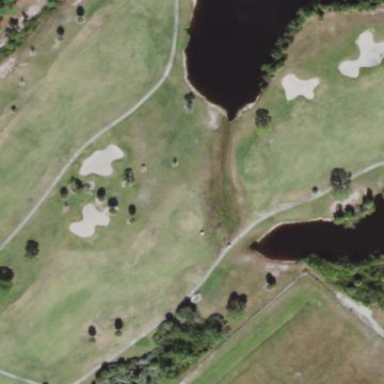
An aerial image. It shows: Golf fairway surrounded by grass.